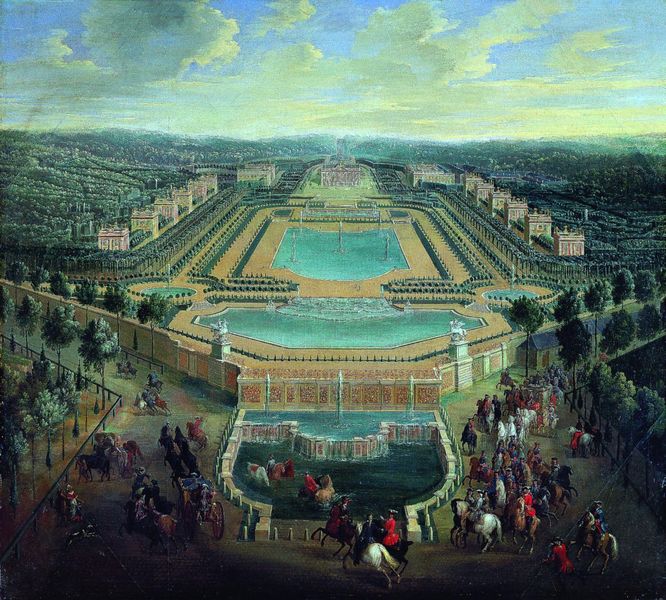
Titel: Schloss Marly in Versailles
Institution: Versailles, Musée National de Versailles et de Trianon
Schlagwörter: gemälde, himmel, wasser, wolken, bäume, landschaft, menschen, teich, anlage, park, schloss, fest, malerei, barock, häuser, wege, klassizismus, renaissance, wald, wasserfall, brunnen, pferde, reiter, bassin, garten, berge, hof, kutsche, figuren, könig, symmetrie, spiel, palast, rennen, jagd, schimmel, statuen, tränke, achse, fontäne, parade, ludwig, springbrunne, versailles, anlagen, pferdewagen, schlosspark, gehwege, wasserspiele, spring, bassins, schloßgarten, potsdamm, defilee bei hofe